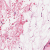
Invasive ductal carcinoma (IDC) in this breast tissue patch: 0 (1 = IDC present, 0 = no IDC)